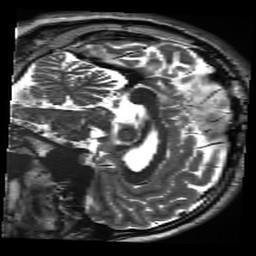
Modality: inplaneT2
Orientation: sagittal
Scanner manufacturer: siemens
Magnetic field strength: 3 T
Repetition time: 11 s
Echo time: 0.059 s